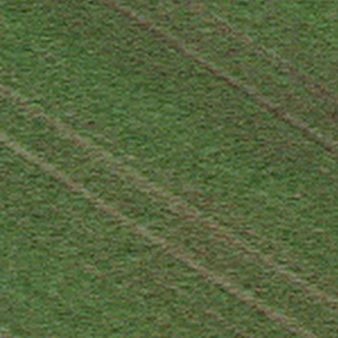
Label: other